Question: I saw an eclipse editor (e4 css spy) which draws a tiny frame around open shells.
It draws the frame on the screen, outisde the shells.
The Border stays on the screen, when the shells are moved away.
What API should I use to draw directly on the screen, without a window?

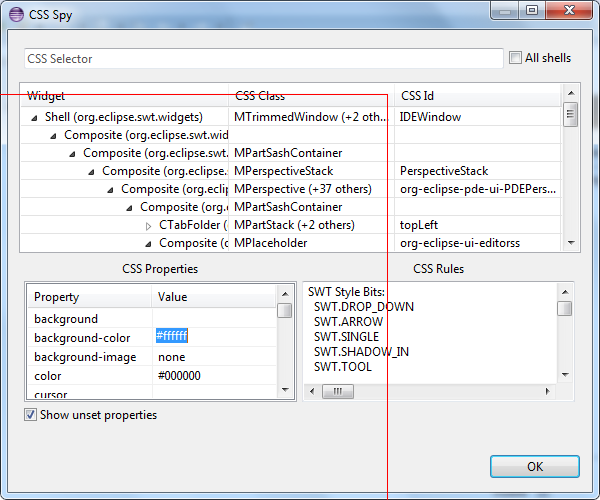
Answer: It creates a new non-rectangular shell:
'''
Shell selectedShell = ... get the shell to highlight
Rectangle bounds = .. get bounds relative to absolute display
// create the highlight; want it to appear on top
Shell highlight = new Shell(selectedShell, SWT.NO_TRIM | SWT.MODELESS | SWT.NO_FOCUS | SWT.ON_TOP);
highlight.setBackground(display.getSystemColor(SWT.COLOR_RED));
Region highlightRegion = new Region();
highlightRegion.add(0, 0, 1, bounds.height + 2);
highlightRegion.add(0, 0, bounds.width + 2, 1);
highlightRegion.add(bounds.width + 1, 0, 1, bounds.height + 2);
highlightRegion.add(0, bounds.height + 1, bounds.width + 2, 1);
highlight.setRegion(highlightRegion);
highlight.setBounds(bounds.x - 1, bounds.y - 1, bounds.width + 2, bounds.height + 2);
highlight.setEnabled(false);
highlight.setVisible(true); // not open(): setVisible() prevents taking focus
'''
Taken from 'org.eclipse.e4.tools.css.spy.CssSpyDialog' and reformatted for clarity.